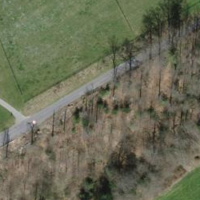
EUNIS habitat code: 25
Species observed at this site:
Prunus spinosa
Ajuga reptans